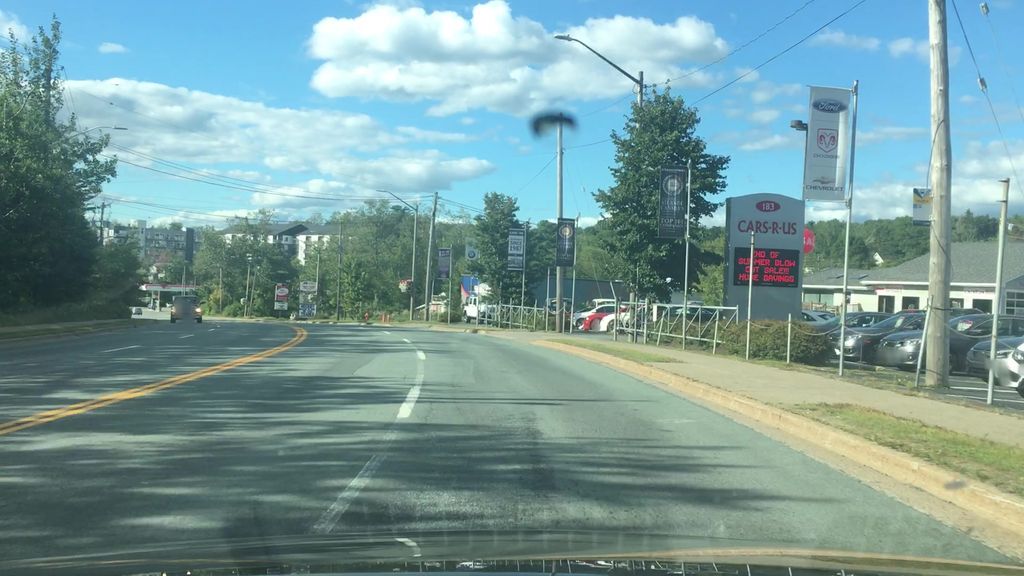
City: halifax